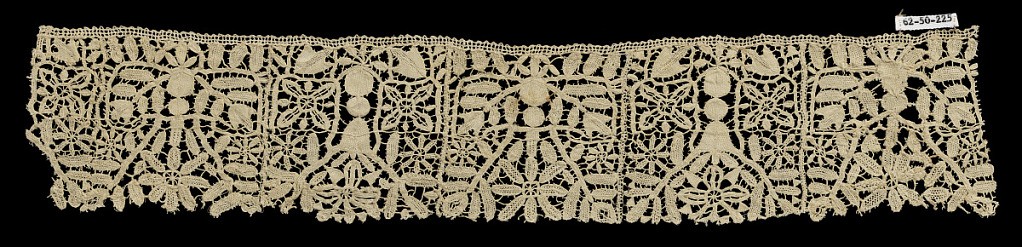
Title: Border
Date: late 16th–early 17th century
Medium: linen Technique: grid of laid cords with needle lace (reticella style)
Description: Border of square compartments filled with stylized floral and foliated forms in an alternating pattern. Connected by brides and interspersed by portes.